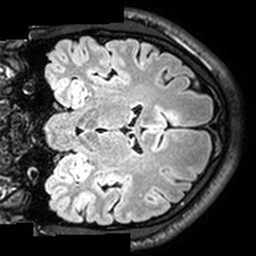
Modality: T2w
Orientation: coronal
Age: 24
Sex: male
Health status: healthy
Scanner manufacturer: philips
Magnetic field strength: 3 T
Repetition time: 5 s
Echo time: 0.2856 s